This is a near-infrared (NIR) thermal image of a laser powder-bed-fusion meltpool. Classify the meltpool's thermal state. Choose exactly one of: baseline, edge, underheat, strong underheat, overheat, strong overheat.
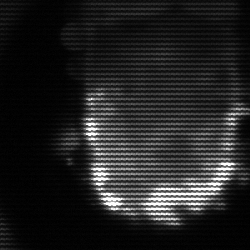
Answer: baseline